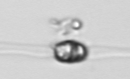
Label: Chaetoceros_danicus